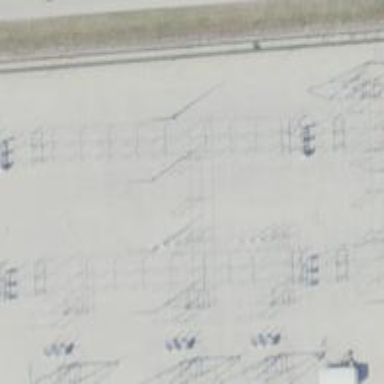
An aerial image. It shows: Fence surrounds transmission level power substation.